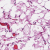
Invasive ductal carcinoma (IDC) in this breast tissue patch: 0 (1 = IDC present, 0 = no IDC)